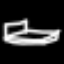
Label: bed